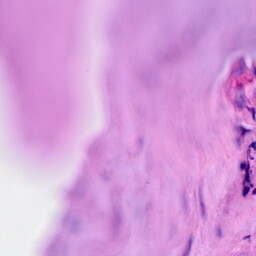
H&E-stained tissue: Breast